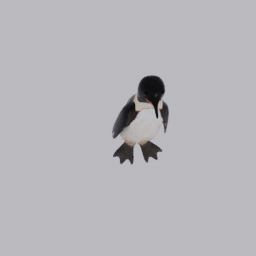
Label: animals